Question: I am currently creating an app which requires numerous overlays of different sizes to be drawn on a map. The app currently grabs 2 map points which represent the corners of a bounding box in which the overlay should sit. I am then converting these in to a MKMapRect for use within an MKOverlay class. The overlay is drawing in the correct place but the image seems to be flipped vertically, I can tell this as I tried applying a CGAffineTransformMakeRotation(180) and the image appeared the right way around but the writing was backwards.
If anyone can help me figure out why it's doing this it would be much appreciated, please see my code below.
Setup code:
'''
// First grab the overlay co-ordinates
double left = [[self.storedWildMapObject.arrayBBox objectAtIndex:0] doubleValue], bottom = [[self.storedWildMapObject.arrayBBox objectAtIndex:1] doubleValue], right = [[self.storedWildMapObject.arrayBBox objectAtIndex:2] doubleValue], top = [[self.storedWildMapObject.arrayBBox objectAtIndex:3] doubleValue];
// Store these in 2 coordinates representing top left / bot right
CLLocationCoordinate2D upperLeftCoord =
CLLocationCoordinate2DMake(top,left);
CLLocationCoordinate2D lowerRightCoord =
CLLocationCoordinate2DMake(bottom,right);
//Convert to map points
MKMapPoint upperLeft = MKMapPointForCoordinate(upperLeftCoord);
MKMapPoint lowerRight = MKMapPointForCoordinate(lowerRightCoord);
// Work out sizes
double rightToLeftDiff = lowerRight.y - upperLeft.y;
double topToBottDiff = lowerRight.x - upperLeft.x;
MKMapRect bounds = MKMapRectMake(upperLeft.x, upperLeft.y, topToBottDiff, rightToLeftDiff);
// Add to overlay
MKMapOverlay *mapOverlay = [[MKMapOverlay alloc] initWithMapRect:bounds andCoord:upperLeftCoord];
[self.mapV addOverlay:mapOverlay];
'''
// Map overlay
'''
- (id)initWithMapRect:(MKMapRect)rect andCoord:(CLLocationCoordinate2D)coord
{
self = [super init];
if (self)
{
self.centerPos = coord;
self.mkMapRect = rect;
}
return self;
}
-(CLLocationCoordinate2D)coordinate
{
return self.centerPos;
}
- (MKMapRect)boundingMapRect
{
return self.mkMapRect;
}
'''
// MapOverlayView
'''
- (id)initWithOverlay:(id <MKOverlay>)overlay andImage:(UIImage *)img
{
self = [super initWithOverlay:overlay];
if (self)
{
self.image = img;
}
return self;
}
/** Degrees to Radian **/
#define degreesToRadians( degrees ) ( ( degrees ) / 180.0 * M_PI )
/** Radians to Degrees **/
#define radiansToDegrees( radians ) ( ( radians ) * ( 180.0 / M_PI ) )
- (void)drawMapRect:(MKMapRect)mapRect zoomScale:(MKZoomScale)zoomScale inContext:(CGContextRef)ctx
{
CGImageRef imageReference = self.image.CGImage;
MKMapRect theMapRect = [self.overlay boundingMapRect];
CGRect theRect = [self rectForMapRect:theMapRect];
CGRect clipRect = [self rectForMapRect:mapRect];
CGContextAddRect(ctx, clipRect);
CGContextClip(ctx);
//CGContextRotateCTM(ctx, degreesToRadians(180.0f));
CGContextDrawImage(ctx, theRect, imageReference);
}
'''
Just incase it helps I also have a debugger print out of theMapRect as used in MapOverlayView:
'''
(lldb) p theMapRect
(MKMapRect) $17 = {
(MKMapPoint) origin = {
(double) x = 1.27662e+08
(double) y = 7.86099e+07
}
(MKMapSize) size = {
(double) width = 8.12378e+06
(double) height = 1.27474e+07
}
}
'''
Below is what it looks like:

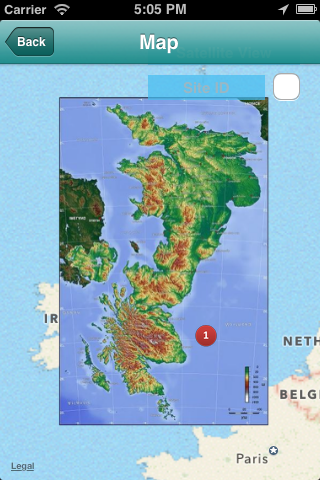
Answer: The answer found here seems to draw my image the correct way around with the same mapRect:
<URL>
So I'm using this for now.